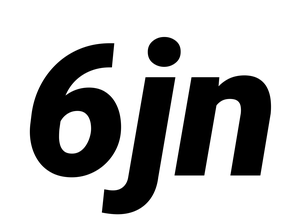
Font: Roboto-Italic_Black_Italic